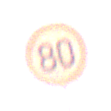
Verkehrszeichen: Geschwindigkeit80
Umgebung: Outdoor, Urban
Tageszeit: Night
Wetter: Overcast
Licht: Artificial
Jahreszeit: Winter
Kontrast: MediumContrast